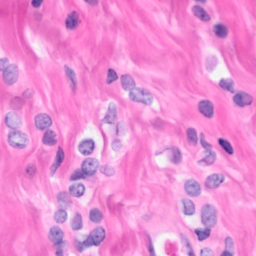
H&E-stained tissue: Breast